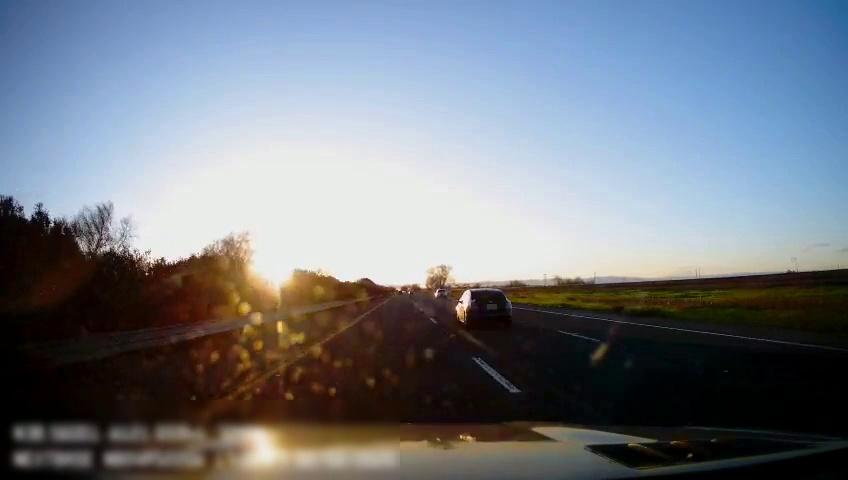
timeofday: Day
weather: Sunny
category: Drivable Space
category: Vehicles | Car
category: Vehicles | SUV
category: Lanes | Alternate Lane
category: Lanes | Current Lane
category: Lanes | Current Lane
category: Lanes | Alternate Lane